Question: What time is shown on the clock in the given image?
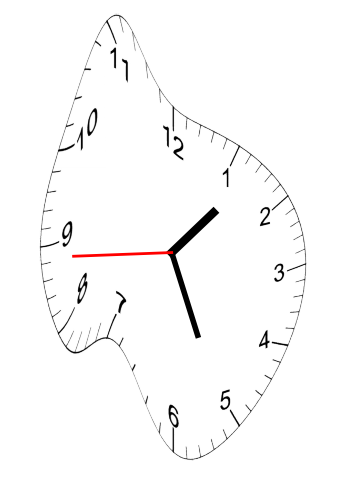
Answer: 01:25:44